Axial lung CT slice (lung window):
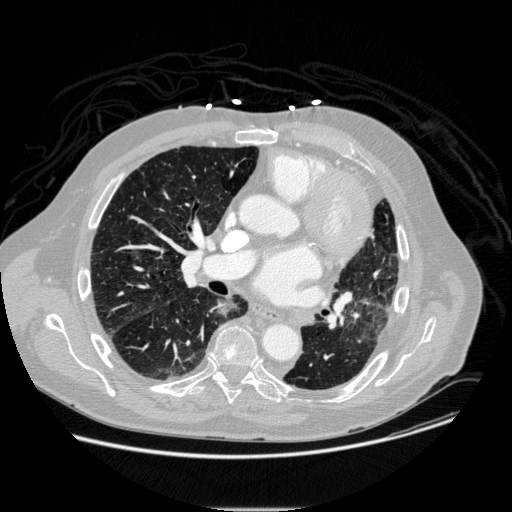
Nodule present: yes
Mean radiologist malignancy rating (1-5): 3.333